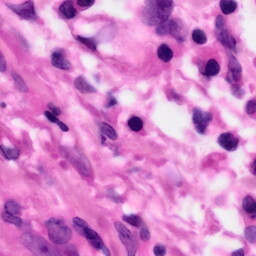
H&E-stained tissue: Pancreatic